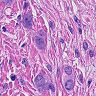
Metastatic tissue present: yes